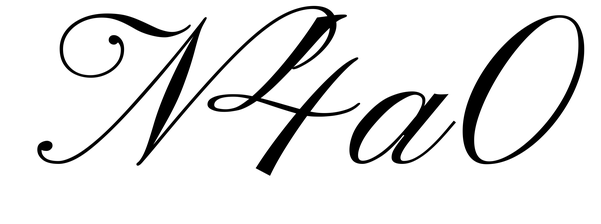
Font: PinyonScript-Regular